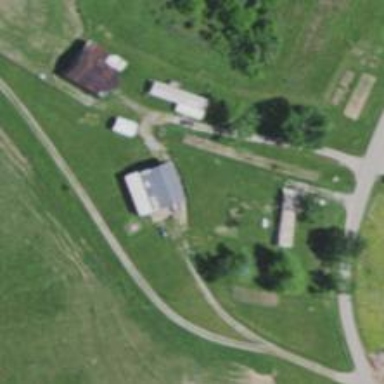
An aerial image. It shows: Farmyard area.